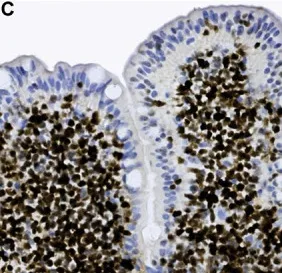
Microscopic appearance of the high-grade Burkitt's lymphoma. Stomach. Gastric mucosa with a dense lymphoid infiltrate in the lamina propria consisting of intermediate size monotonous lymphoma cells with round nuclei, fine chromatin, and multiple nucleoli. Mitoses are conspicuous. Immunohistochemistry was positive for CD20, CD10, BCL6.
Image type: pathology (immunostaining)